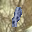
Label: 1